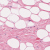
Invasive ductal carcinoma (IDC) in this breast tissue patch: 0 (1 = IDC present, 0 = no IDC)